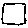
Label: square